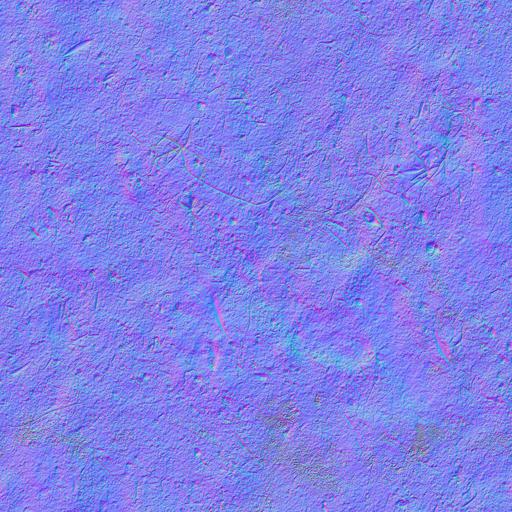
dirt dirty ground mud soil